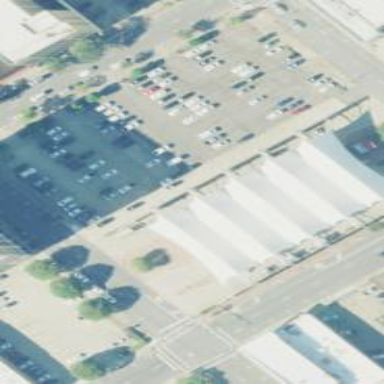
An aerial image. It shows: Building serving as bus station.